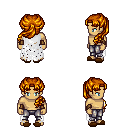
a pixel art fantasy rpg character, male body template, human, tanned skin, white tattered cape, metal pants, dark blonde princess hairstyle, cloth bracers, brown slippers, four views (front, back, left, right), 2x2 character sprite sheet, small pixel art, hard edges, no anti-aliasing